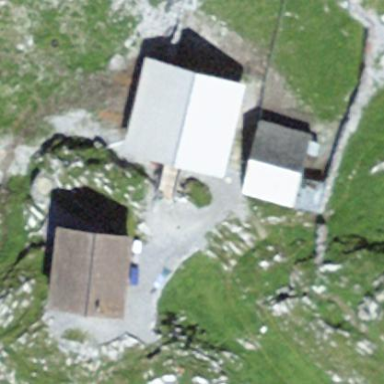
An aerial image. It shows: Isolated dwelling in remote location.